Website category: auto
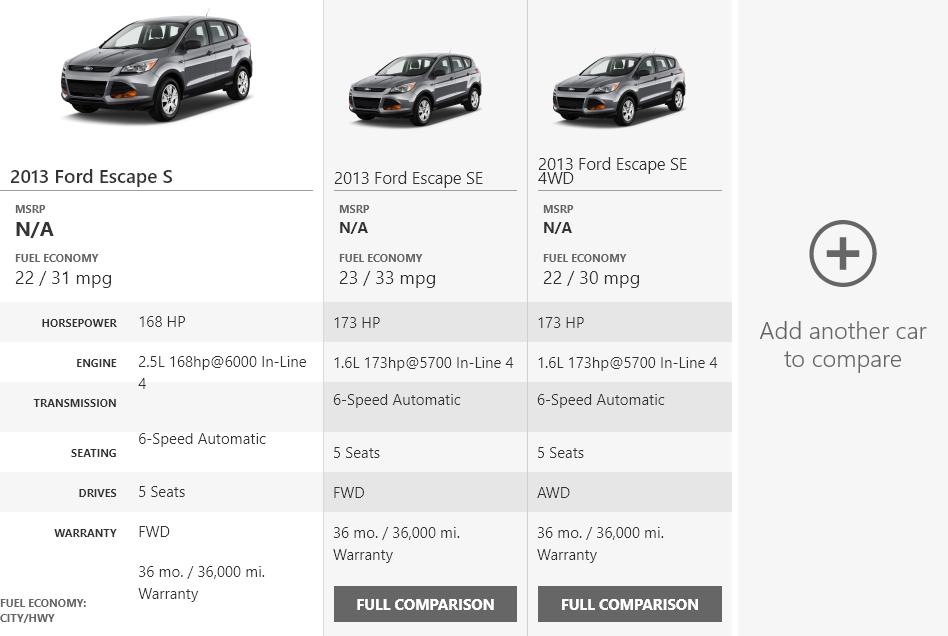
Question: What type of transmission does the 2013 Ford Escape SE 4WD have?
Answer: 6-Speed Automatic

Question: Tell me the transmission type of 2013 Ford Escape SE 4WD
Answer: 6-Speed Automatic

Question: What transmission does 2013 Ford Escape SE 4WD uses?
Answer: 6-Speed Automatic

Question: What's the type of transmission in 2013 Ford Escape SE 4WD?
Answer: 6-Speed Automatic

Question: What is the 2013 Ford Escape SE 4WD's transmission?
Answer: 6-Speed Automatic

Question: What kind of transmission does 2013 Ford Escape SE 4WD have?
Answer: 6-Speed Automatic

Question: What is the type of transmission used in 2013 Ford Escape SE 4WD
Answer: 6-Speed Automatic

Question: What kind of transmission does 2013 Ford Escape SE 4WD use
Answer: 6-Speed Automatic

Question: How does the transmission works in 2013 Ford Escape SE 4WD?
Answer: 6-Speed Automatic

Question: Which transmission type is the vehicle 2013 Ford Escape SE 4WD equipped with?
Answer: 6-Speed Automatic

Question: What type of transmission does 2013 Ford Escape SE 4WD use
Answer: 6-Speed Automatic

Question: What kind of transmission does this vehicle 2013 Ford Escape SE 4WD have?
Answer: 6-Speed Automatic

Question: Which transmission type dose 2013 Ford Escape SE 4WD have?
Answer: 6-Speed Automatic

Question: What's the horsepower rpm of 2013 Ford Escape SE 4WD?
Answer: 173 HP

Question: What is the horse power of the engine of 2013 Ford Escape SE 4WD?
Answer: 173 HP

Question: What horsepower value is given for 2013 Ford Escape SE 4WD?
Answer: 173 HP

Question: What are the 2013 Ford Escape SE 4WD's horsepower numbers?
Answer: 173 HP

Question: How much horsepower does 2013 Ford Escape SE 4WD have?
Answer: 173 HP

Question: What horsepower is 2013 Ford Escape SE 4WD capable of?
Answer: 173 HP

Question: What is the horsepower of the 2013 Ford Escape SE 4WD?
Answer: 173 HP

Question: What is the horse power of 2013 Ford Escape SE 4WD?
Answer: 173 HP

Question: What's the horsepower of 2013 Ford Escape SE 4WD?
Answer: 173 HP

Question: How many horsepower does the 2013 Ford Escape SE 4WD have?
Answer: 173 HP

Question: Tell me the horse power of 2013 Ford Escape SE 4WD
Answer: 173 HP

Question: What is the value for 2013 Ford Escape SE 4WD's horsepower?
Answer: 173 HP

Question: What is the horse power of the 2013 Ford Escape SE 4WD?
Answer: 173 HP

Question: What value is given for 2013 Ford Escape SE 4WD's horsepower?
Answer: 173 HP

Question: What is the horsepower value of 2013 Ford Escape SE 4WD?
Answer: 173 HP

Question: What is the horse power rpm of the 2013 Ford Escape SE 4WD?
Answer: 173 HP

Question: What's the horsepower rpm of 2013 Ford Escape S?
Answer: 168 HP

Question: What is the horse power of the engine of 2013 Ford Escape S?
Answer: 168 HP

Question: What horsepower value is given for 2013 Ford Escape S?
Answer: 168 HP

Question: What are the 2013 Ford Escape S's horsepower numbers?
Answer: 168 HP

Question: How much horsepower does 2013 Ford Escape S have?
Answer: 168 HP

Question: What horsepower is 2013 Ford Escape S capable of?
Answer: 168 HP

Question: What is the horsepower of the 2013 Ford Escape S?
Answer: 168 HP

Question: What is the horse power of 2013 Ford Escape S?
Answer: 168 HP

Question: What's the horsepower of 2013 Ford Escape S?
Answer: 168 HP

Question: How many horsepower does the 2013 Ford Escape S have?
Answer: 168 HP

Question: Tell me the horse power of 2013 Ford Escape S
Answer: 168 HP

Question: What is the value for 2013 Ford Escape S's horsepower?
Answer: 168 HP

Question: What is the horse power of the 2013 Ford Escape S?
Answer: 168 HP

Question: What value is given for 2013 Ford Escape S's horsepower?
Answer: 168 HP

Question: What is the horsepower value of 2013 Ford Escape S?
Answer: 168 HP

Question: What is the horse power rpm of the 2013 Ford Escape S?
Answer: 168 HP

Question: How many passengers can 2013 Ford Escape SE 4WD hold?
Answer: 5 Seats

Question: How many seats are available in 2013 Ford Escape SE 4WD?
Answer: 5 Seats

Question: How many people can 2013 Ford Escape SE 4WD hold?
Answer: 5 Seats

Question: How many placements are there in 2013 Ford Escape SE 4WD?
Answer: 5 Seats

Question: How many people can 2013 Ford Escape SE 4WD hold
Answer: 5 Seats

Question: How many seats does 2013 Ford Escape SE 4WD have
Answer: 5 Seats

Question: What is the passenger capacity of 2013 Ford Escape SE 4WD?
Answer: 5 Seats

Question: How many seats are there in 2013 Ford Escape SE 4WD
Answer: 5 Seats

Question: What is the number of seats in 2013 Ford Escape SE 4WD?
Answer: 5 Seats

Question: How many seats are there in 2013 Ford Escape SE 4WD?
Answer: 5 Seats

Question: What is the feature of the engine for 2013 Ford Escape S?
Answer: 2.5L 168hp@6000 In-Line 4

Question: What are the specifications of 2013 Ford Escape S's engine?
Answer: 2.5L 168hp@6000 In-Line 4

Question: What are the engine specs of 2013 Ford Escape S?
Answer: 2.5L 168hp@6000 In-Line 4

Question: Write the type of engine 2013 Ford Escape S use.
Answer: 2.5L 168hp@6000 In-Line 4

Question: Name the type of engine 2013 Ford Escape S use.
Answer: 2.5L 168hp@6000 In-Line 4

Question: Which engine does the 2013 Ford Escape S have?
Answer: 2.5L 168hp@6000 In-Line 4

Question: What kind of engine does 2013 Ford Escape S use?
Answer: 2.5L 168hp@6000 In-Line 4

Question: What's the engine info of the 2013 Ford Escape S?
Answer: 2.5L 168hp@6000 In-Line 4

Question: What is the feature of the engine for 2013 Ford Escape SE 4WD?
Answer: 1.6L 173hp@5700 In-Line 4